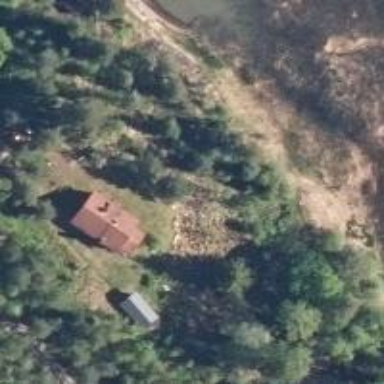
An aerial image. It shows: Isolated dwelling in remote location.